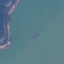
Land use / land cover class: SeaLake